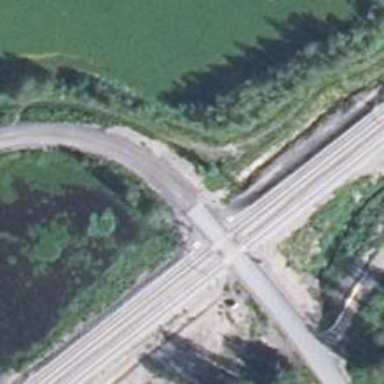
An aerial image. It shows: Level crossing with lights and saltire markings.